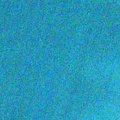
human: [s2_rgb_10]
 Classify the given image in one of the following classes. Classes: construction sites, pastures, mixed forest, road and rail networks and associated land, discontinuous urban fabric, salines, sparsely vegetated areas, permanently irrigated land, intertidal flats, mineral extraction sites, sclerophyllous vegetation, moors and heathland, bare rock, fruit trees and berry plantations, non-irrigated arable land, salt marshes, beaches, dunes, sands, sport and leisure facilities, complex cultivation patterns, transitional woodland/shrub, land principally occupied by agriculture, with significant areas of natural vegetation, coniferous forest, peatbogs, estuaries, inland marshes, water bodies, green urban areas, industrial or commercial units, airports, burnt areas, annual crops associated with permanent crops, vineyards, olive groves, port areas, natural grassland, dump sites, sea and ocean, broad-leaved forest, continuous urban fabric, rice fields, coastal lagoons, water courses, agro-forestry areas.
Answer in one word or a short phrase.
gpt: sea and ocean